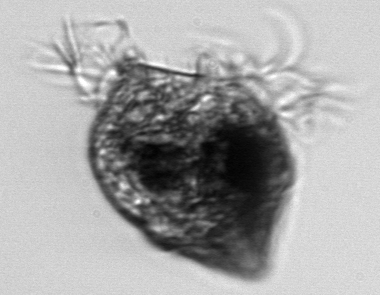
Label: Strombidium_morphotype1